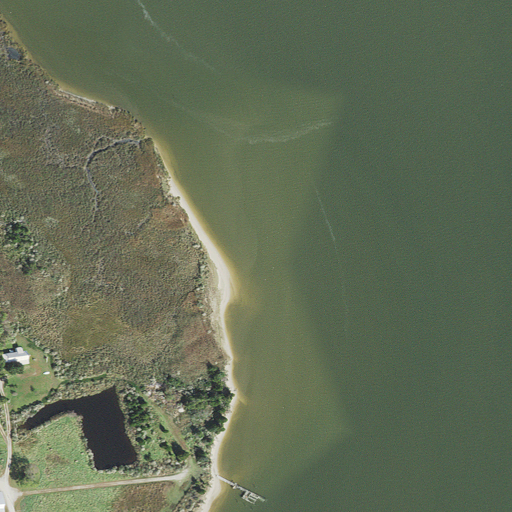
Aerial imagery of cape in Maryland named Trent Hall Point containing open water, herbaceous wetlands, cultivated crops, woody wetlands, barren land, shrub, open development, and low intensity development